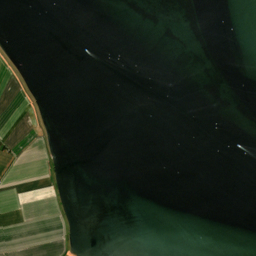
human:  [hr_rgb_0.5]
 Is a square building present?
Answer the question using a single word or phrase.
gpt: no

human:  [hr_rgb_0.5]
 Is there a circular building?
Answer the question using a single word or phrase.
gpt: no

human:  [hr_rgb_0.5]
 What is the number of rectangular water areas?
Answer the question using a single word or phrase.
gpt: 0

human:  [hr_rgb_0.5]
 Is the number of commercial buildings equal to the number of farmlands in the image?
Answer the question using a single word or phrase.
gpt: no

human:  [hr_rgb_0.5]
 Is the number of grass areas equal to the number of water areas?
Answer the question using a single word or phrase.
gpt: no

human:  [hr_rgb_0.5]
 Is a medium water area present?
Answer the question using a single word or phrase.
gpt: no

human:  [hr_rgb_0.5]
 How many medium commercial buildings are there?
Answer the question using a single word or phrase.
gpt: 0

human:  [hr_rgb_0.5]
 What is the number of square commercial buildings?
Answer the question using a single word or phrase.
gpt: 0

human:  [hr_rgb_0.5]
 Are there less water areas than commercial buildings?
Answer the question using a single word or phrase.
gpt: no

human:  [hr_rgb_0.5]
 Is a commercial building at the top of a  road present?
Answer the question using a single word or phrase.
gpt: no

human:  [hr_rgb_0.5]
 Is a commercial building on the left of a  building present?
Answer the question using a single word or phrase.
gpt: no

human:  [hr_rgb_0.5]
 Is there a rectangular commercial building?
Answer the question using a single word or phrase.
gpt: no

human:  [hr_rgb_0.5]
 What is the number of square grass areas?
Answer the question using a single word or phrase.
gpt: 0

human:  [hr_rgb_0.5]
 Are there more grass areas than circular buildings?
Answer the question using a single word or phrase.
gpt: yes

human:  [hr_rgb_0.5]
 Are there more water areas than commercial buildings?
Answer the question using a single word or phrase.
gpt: yes

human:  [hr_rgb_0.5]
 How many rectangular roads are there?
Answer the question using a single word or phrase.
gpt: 0

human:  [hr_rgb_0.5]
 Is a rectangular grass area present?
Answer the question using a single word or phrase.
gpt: yes

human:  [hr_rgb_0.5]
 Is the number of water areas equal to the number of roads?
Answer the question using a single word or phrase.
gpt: no

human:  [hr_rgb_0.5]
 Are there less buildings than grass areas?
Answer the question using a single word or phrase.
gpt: yes

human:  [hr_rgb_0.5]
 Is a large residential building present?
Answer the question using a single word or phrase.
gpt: no

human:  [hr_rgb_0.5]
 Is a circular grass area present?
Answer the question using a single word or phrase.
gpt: no

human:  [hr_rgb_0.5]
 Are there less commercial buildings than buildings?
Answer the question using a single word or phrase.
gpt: yes

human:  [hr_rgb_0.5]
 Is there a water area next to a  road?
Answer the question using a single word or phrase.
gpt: yes

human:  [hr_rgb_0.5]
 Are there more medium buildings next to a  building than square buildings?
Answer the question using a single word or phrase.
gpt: no

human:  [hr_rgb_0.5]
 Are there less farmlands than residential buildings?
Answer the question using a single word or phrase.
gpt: no

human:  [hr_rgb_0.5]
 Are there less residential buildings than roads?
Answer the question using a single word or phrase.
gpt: yes

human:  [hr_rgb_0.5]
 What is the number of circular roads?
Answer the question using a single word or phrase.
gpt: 0

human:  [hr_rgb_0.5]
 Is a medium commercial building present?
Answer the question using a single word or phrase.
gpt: no

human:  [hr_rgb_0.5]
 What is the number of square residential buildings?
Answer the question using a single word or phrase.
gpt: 0

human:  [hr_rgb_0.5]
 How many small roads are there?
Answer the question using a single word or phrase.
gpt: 5

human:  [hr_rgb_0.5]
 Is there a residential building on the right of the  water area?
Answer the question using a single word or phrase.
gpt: yes

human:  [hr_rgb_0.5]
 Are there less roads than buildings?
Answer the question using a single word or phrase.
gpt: no

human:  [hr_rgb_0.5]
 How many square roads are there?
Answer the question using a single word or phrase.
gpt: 0

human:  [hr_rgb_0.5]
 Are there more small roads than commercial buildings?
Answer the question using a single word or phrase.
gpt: yes

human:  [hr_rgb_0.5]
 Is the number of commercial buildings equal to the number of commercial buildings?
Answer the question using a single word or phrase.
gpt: yes

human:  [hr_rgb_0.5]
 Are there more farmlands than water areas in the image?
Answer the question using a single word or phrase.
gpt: yes